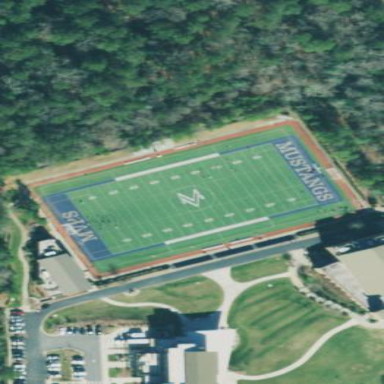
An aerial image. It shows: American football pitch for leisure and sport activities.